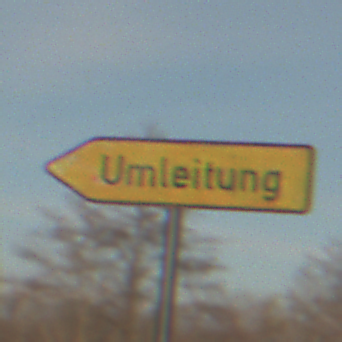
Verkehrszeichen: UmleitungswegweiserLinksweisend
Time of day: SunriseSunset
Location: Outdoor (Nature)
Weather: PartlyCloudy
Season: NotSpecified
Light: Natural